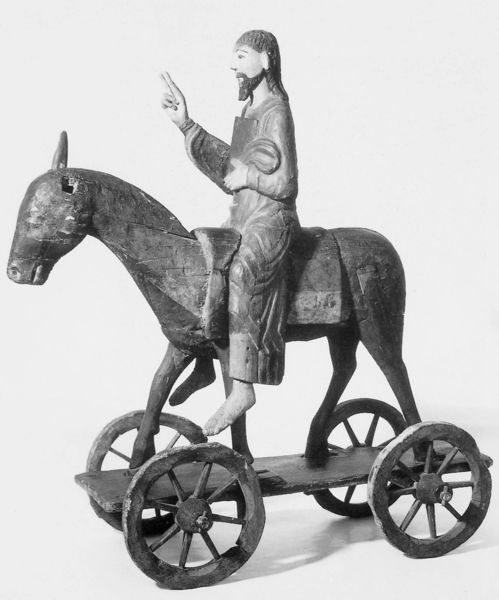
Titel: Palmesel
Institution: Zürich, Schweizerisches Landesmuseum
Schlagwörter: hand, mann, sitzen, holz, ohr, bart, bibel, gewand, haare, decke, esel, pferd, reiter, räder, skulptur, statue, reiten, sattel, man, kutsche, speichen, rad, wagen, foto, vier, buch, barfuß, schwarzweiß, kaputt, christus, jesus, ostern, romanik, segen, segnen, heiliger, heilig, jerusalem, spielzeug, kinderspielzeug, segensgestus, pfingsten, frömmigkeit, einzug, pharao, palmsonntag, reitet, gestlicher, einreiten, fyss, fährt